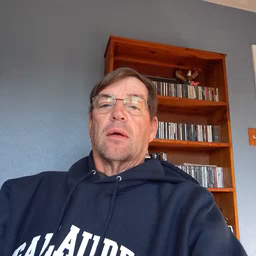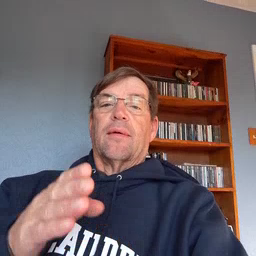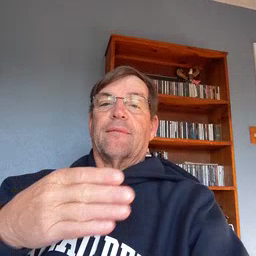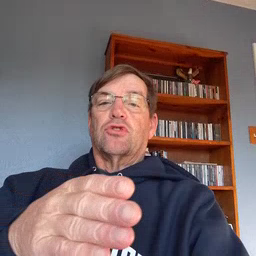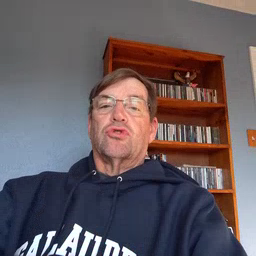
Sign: fish